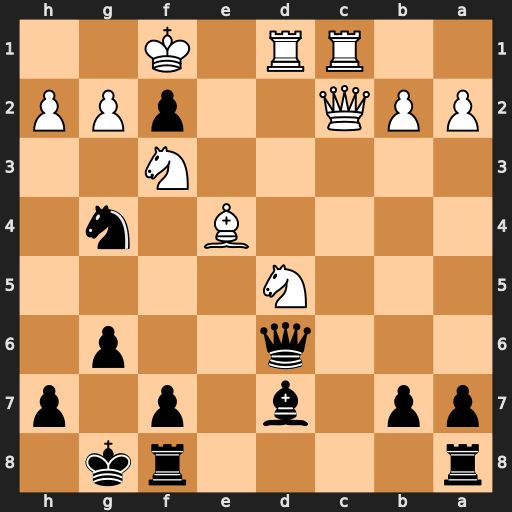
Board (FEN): r4rk1/pp1b1p1p/3q2p1/3N4/4B1n1/5N2/PPQ2pPP/2RR1K2
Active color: b
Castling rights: -
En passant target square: -
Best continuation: Bb5+ Bd3 Qxd5